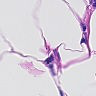
Metastatic tissue present: no